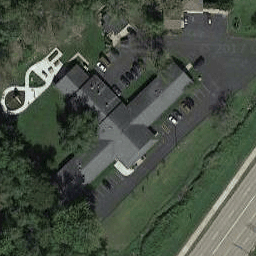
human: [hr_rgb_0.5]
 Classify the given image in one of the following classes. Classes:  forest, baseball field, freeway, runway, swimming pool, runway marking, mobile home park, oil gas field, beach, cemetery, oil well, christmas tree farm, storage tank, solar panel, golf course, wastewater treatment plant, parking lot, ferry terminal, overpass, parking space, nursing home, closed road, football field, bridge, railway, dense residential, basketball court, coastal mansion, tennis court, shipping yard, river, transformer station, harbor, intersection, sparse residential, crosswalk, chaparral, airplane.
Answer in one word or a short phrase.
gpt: nursing home